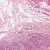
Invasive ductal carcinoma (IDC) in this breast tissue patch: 1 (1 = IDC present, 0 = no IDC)